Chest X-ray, PA view. Patient: 34 years old, sex M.
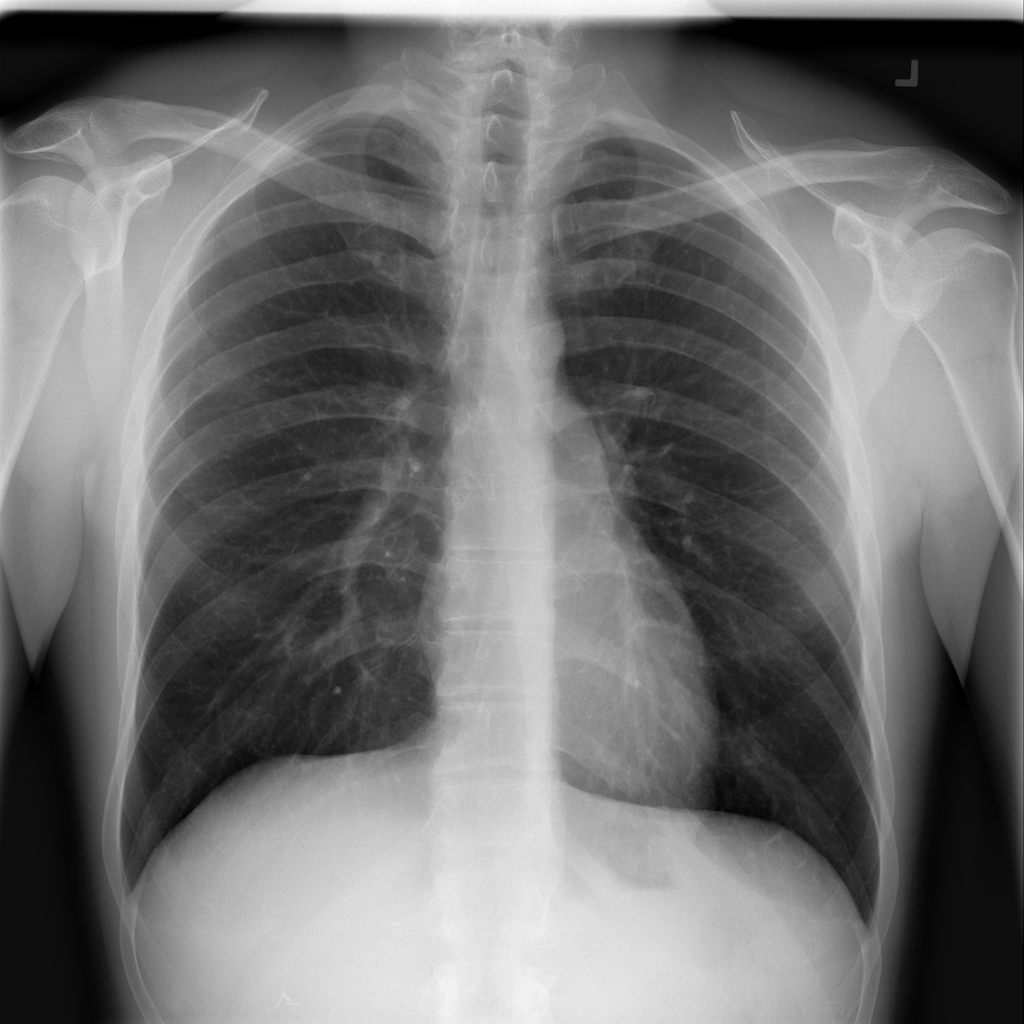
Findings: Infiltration